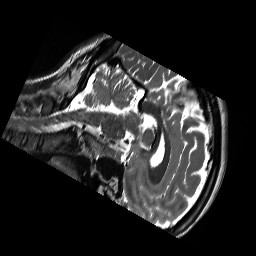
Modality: T2w
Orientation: sagittal
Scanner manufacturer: siemens
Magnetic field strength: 3 T
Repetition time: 13.52 s
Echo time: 0.088 s